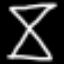
Label: hourglass